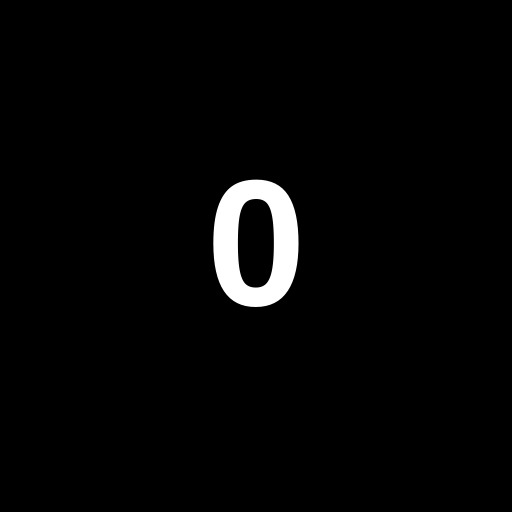
Character: 0
Unicode: U+0030 (DIGIT ZERO)